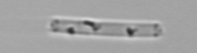
Label: Cerataulina_pelagica